Question: I have found a similar question asked here:
<URL>
But this deals with the jQuery-UI library and not jQuery Mobile, I'm not sure how well it would crossover.
What I would like to do is to add 5 tick marks along the slider rail of my jQuery Mobile slider widgets- @ 0%, 25%, 50 %, 75%, 100%
How would I go about doing this?
I have implemented Sia's solution but now there are some weird line thickness issues I am noticing.
Here is a picture of my sliders with the ticks via Sia's solution:

As you can see, some of the ticks have varying thickness and they seem to repeat in this way for each slider... The css and html for these ticks is exactly the same as Sia's answer save for the inclusion of numbers below the ticks
Here is the relevant JS code:
'''
$(document).on("pageinit",function(){
var ticks2 = "<div class='tick' id='ticka'></div>"
ticks2 += "<div class='tick' id='tickb'></div>";
ticks2 += "<div class='tick' id='tickc'></div>";
ticks2 += "<div class='tick' id='tickd'></div>";
ticks2 += "<div class='tick' id='ticke'></div>";
ticks2 += "<div class='tick' id='tickf'></div>";
ticks2 += "<div class='tick' id='tickg'></div>";
ticks2 += "<div class='tick' id='tickh'></div>";
$("div.ui-slider-track").append(ticks2);
...
}
'''
And the CSS:
'''
.tick {
width: 1px;
background-color:#3388cc;
height:100%;
position:absolute;
bottom:0px;
}
#ticka{
margin-left:11.1%;
}
#tickb{
margin-left:22.2%;
}
#tickc{
margin-left:33.3%;
}
#tickd{
margin-left:44.4%;
}
#ticke{
margin-left:55.5%;
}
#tickf{
margin-left:66.6%;
}
#tickg{
margin-left:77.7%;
}
#tickh{
margin-left:88.8%;
}
'''
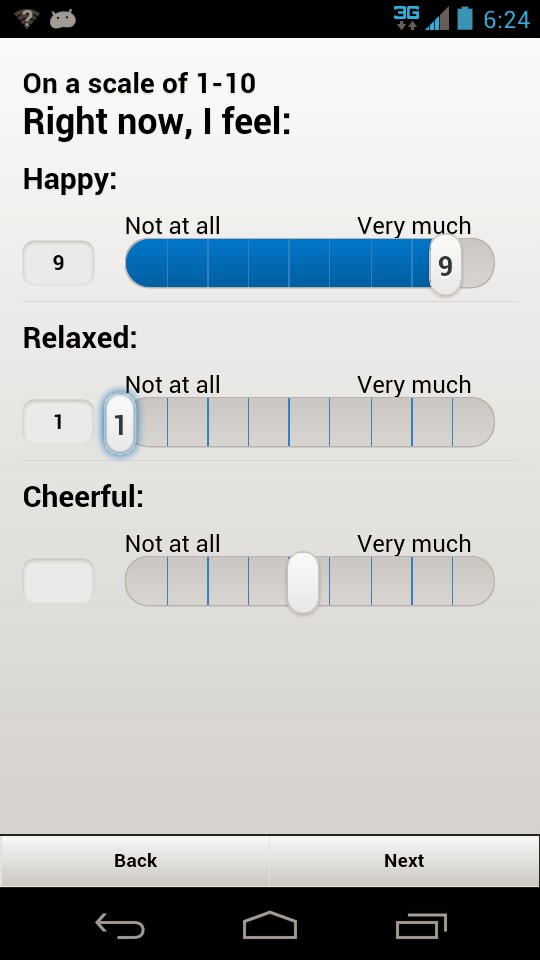
Answer: Sia has given you a nice solution. In addition, you can look at this blog entry for some ideas on enhancing the slider widget (full disclosure, I wrote it):
> <URL>
There is an example of adding tick marks and you could also consider the example of the color DIVs with labels in the slider track. Here is a fiddle with the 2 techniques included:
> <URL>
'''
<div id="tickMarks" >
<label for="theSlider2">Slider with Tick marks:</label>
<input type="range" name="theSlider2" id="theSlider2" min="0" max="100" value="60" />
</div>
<br /><br />
<div id="tickMarks2" >
<label for="theSlider3">Slider Background Ranges:</label>
<input type="range" name="theSlider3" id="theSlider3" min="0" max="100" value="55" />
</div>
'''
The javascript dynamically creates the background DIVs and inserts them into the slider track:
'''
$(document).on("pagecreate", "#page1", function () {
var ticks = '<div class="sliderTickmarks "><span>0%</span></div>';
ticks += '<div class="sliderTickmarks "><span>25%</span></div>';
ticks += '<div class="sliderTickmarks "><span>50%</span></div>';
ticks += '<div class="sliderTickmarks "><span>75%</span></div>';
ticks += '<div class="sliderTickmarks "><span>100%</span></div>';
$("#tickMarks .ui-slider-track").prepend(ticks);
var colorback = '<div class="sliderBackColor color1">0-24%</div>';
colorback += '<div class="sliderBackColor color2">25-50%</div>';
colorback += '<div class="sliderBackColor color3">50-75%</div>';
colorback += '<div class="sliderBackColor color4">75-100%</div>';
$("#tickMarks2 .ui-slider-track").prepend(colorback);
});
'''
The CSS for tickmarks leaves the DIVs transparent and adds a right border to the middle DIVS for the vertical tick marks. The inner SPANS are moved using relative poritioning to below the track. For the color DIVs, we add background colors and some corner rounding to the first and last DIVs so they match the rounding of the track:
'''
.sliderTickmarks{
-webkit-box-sizing: border-box;
box-sizing: border-box;
height: 100%;
width: 25%;
float: left;
border-right: 1px solid #888;
}
.sliderTickmarks span{
position: relative;
left: 100%;
top: 125%;
margin-left: -10px;
font-size: 12px;
font-weight: normal;
}
.ui-slider-track > div.sliderTickmarks:first-child{
border-right: 0;
width: 0;
}
.ui-slider-track > div.sliderTickmarks:first-child span{
margin-left: -5px;
}
.ui-slider-track > div.sliderTickmarks:last-of-type{
border-right: 0;
}
.sliderBackColor{
height: 100%;
width: 25%;
float: left;
color: white;
text-align: center;
font-size: 10px;
font-weight: normal;
text-shadow: 0px 1px 2px #333;
}
.color1 { background-color: #D6AA26;}
.color2 { background-color: #93A31C;}
.color3 { background-color: #408156;}
.color4 { background-color: #30374F;}
.ui-slider-track > div.sliderBackColor:first-child{
border-top-left-radius: 0.3125em;
border-bottom-left-radius: 0.3125em;
}
.ui-slider-track > div.sliderBackColor:last-of-type{
border-top-right-radius: 0.3125em;
border-bottom-right-radius: 0.3125em;
}
'''